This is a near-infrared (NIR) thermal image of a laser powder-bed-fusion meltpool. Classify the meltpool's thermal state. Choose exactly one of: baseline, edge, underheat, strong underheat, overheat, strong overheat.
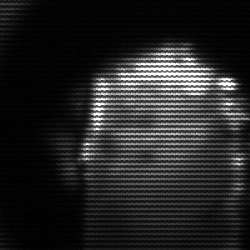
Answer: baseline